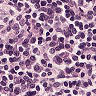
Metastatic tissue present: no